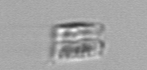
Label: Bacillariophyceae_morphotype1